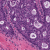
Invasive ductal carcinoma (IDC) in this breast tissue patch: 0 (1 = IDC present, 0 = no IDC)